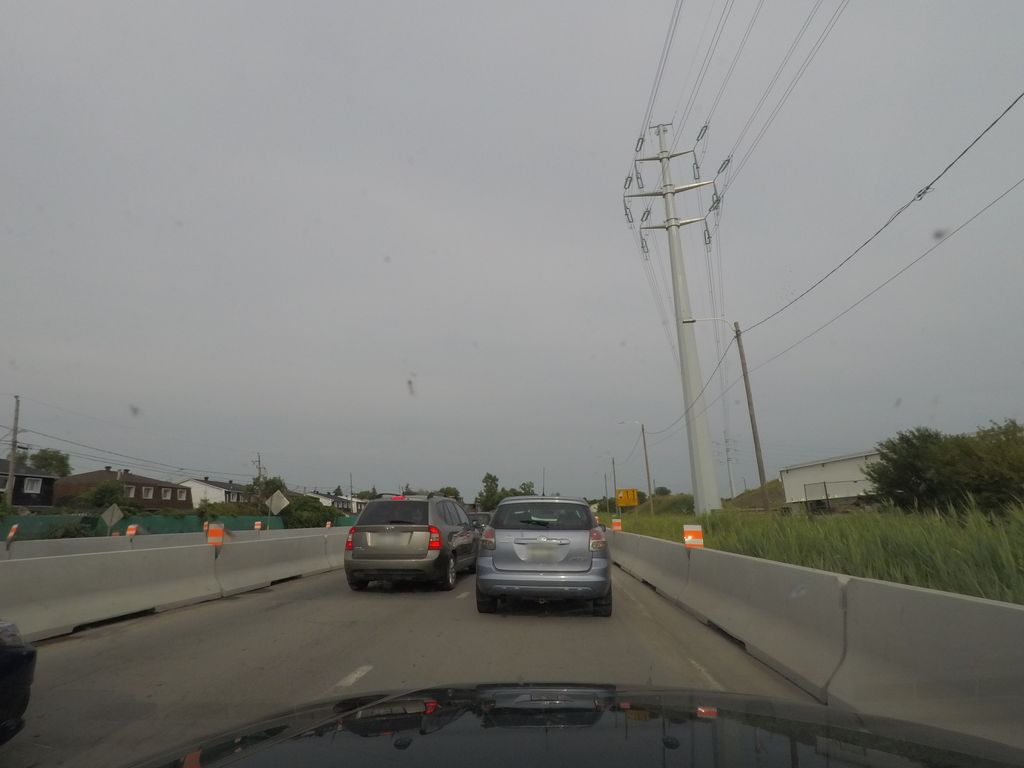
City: montreal